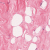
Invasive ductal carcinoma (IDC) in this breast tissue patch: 0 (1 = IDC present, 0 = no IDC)